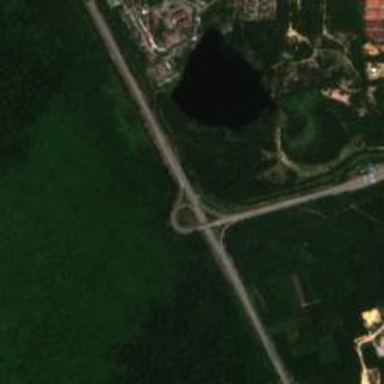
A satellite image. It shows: Motorway junction.